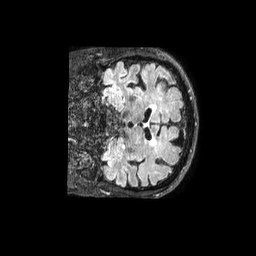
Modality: FLAIR
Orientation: coronal
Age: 75
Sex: male
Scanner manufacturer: philips
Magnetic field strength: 3 T
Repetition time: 4.8 s
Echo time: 0.34 s